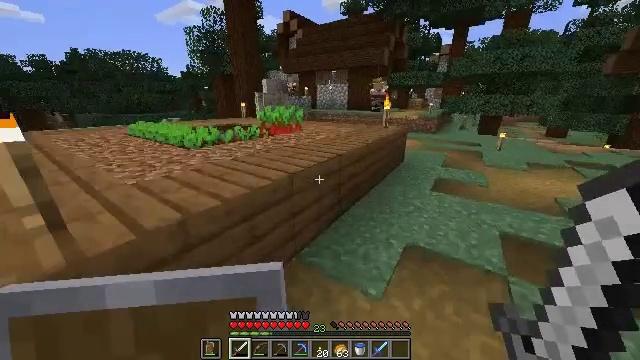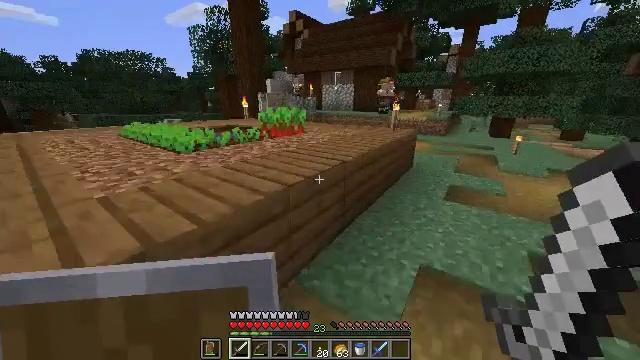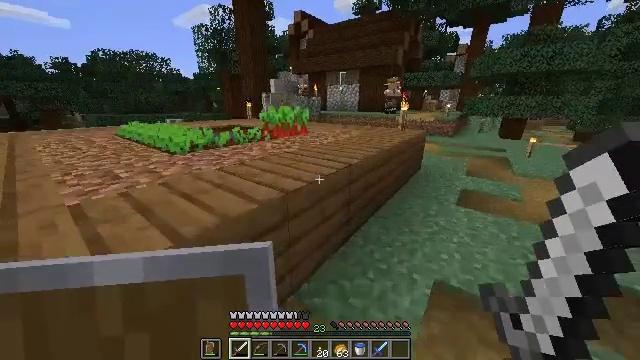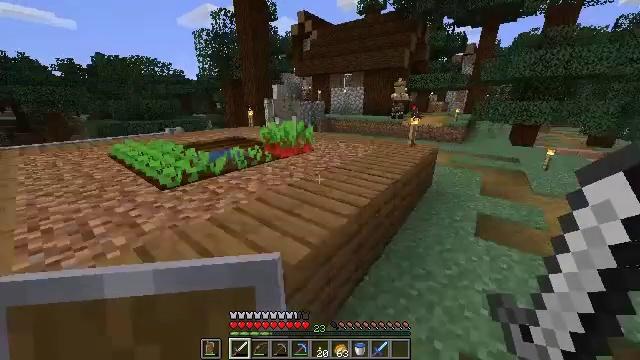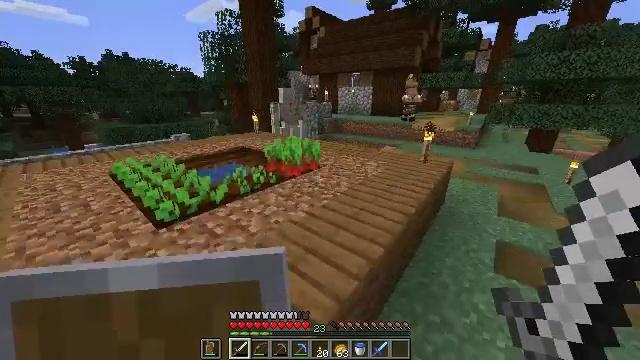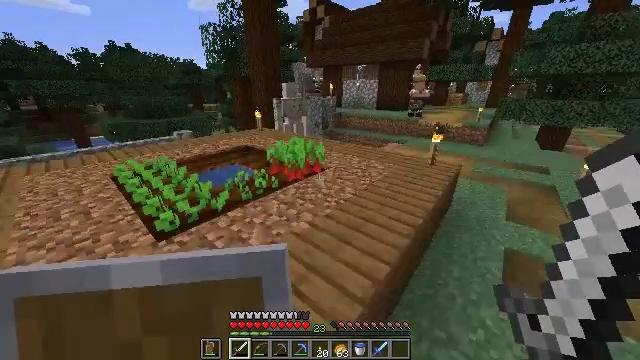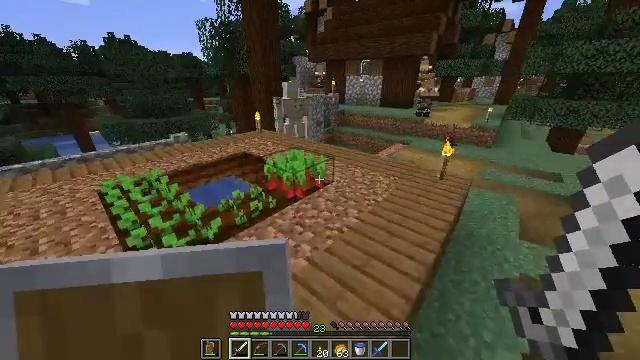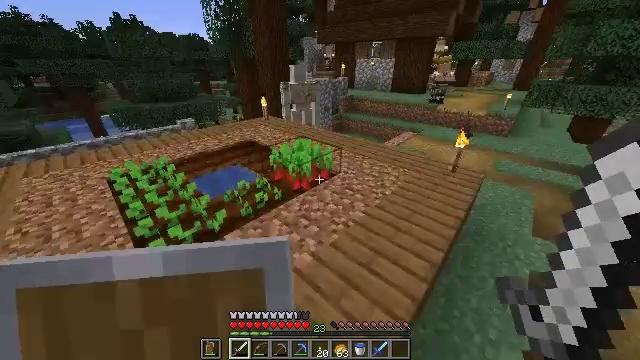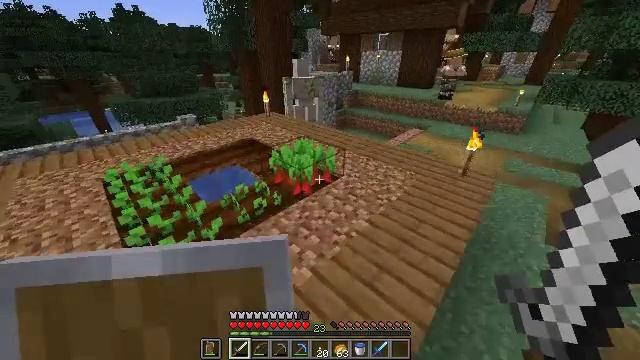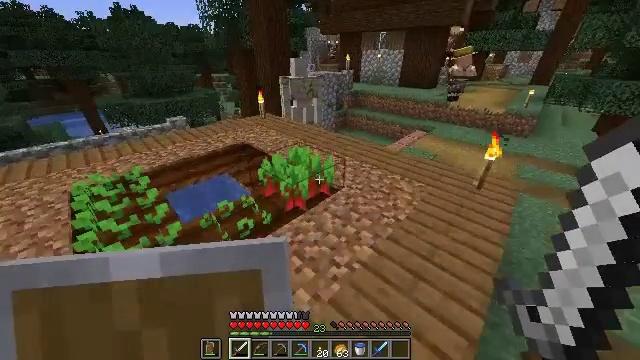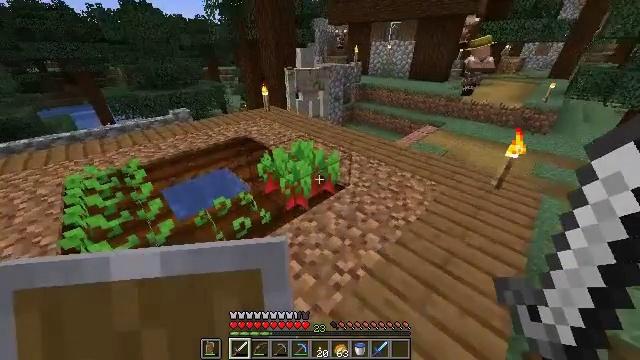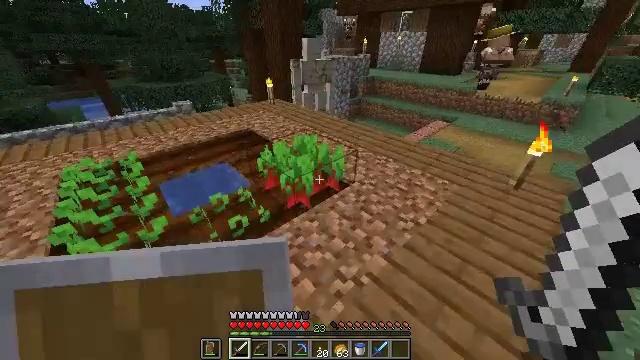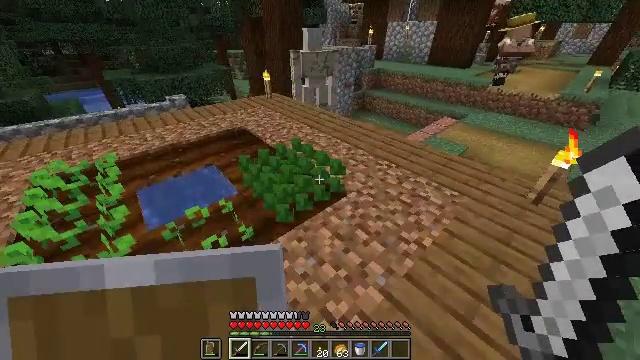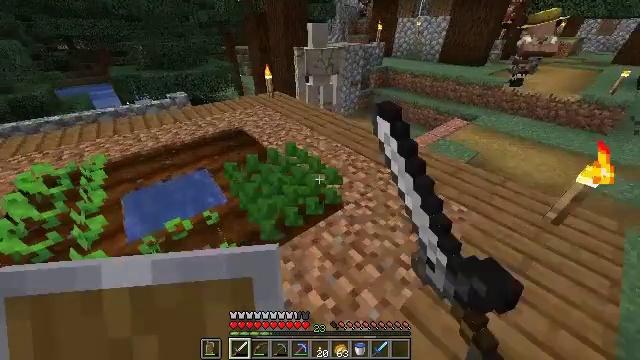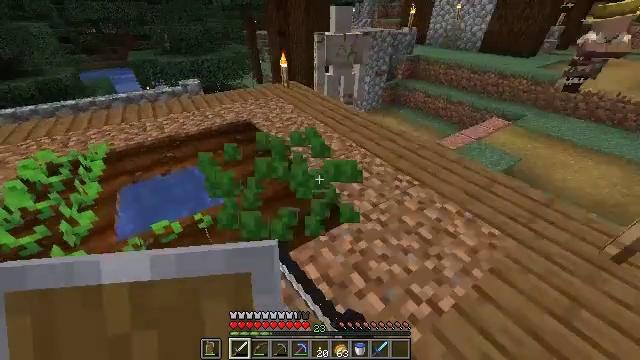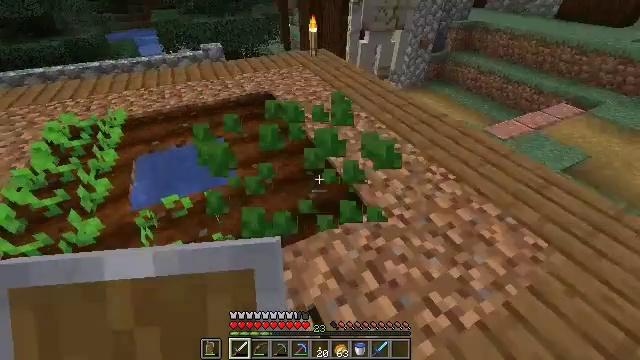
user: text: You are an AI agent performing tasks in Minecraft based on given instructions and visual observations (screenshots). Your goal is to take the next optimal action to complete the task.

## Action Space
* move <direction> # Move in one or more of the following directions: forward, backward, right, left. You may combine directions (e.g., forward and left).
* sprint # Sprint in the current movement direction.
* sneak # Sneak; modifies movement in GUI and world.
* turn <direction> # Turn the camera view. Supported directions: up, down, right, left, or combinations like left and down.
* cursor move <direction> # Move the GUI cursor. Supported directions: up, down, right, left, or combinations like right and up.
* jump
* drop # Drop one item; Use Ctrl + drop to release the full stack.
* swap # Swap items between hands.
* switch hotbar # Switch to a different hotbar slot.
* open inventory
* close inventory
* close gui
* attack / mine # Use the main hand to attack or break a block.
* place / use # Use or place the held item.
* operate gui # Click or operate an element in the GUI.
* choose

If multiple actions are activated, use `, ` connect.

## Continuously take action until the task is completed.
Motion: motion action
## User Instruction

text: Pull up beetroots from the soil.
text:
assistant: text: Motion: move forward, turn left
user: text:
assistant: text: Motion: move forward, turn left
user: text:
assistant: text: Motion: move forward, jump
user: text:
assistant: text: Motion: move forward, turn left and down, jump
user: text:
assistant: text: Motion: move forward, turn left and down, jump
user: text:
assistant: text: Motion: move forward, turn down
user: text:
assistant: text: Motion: move forward, turn left and down
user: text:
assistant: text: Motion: move forward, turn left and down
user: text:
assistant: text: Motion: move forward
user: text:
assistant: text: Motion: move forward and move right, turn left and down
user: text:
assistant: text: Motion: move forward and move right, turn left and down
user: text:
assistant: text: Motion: move forward and move right, turn left and down, attack / mine
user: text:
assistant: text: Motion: turn left, attack / mine
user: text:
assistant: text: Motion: turn left and down
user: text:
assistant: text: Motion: turn left and down
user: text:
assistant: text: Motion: move forward and move right, turn left and down
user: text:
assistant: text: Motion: no_op